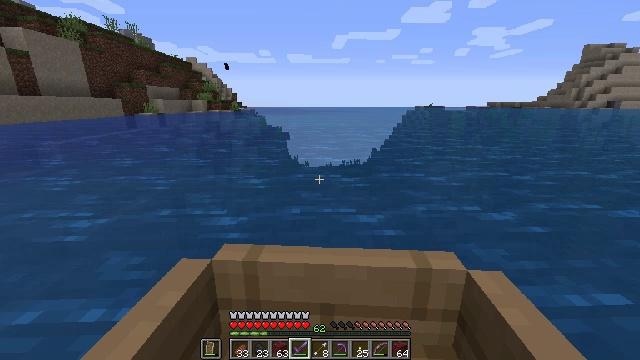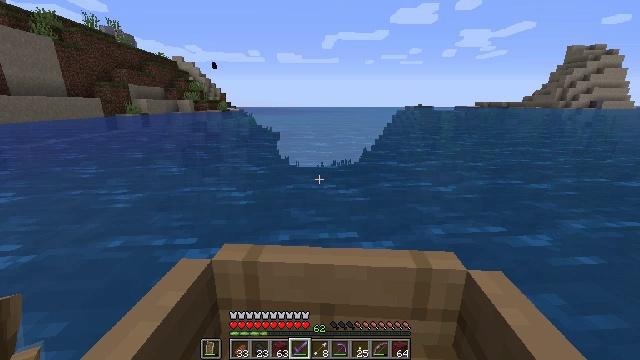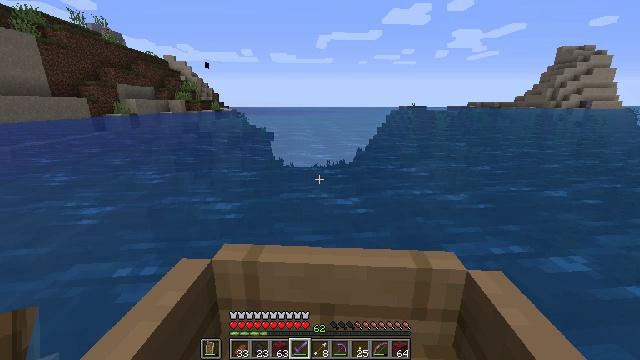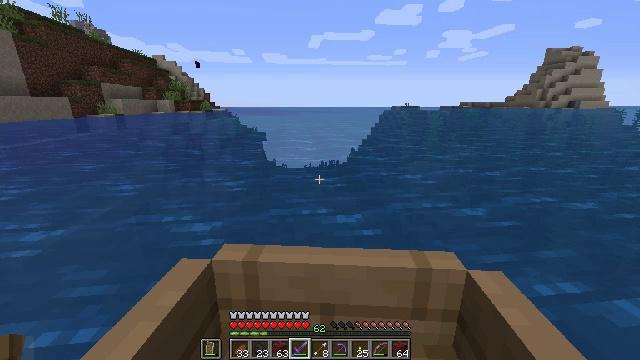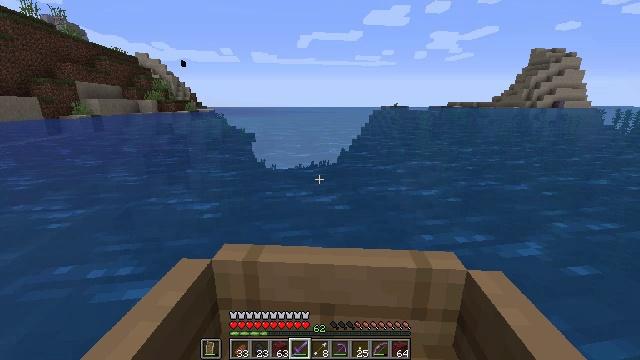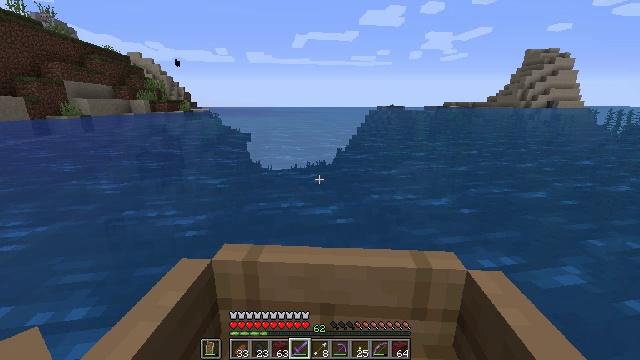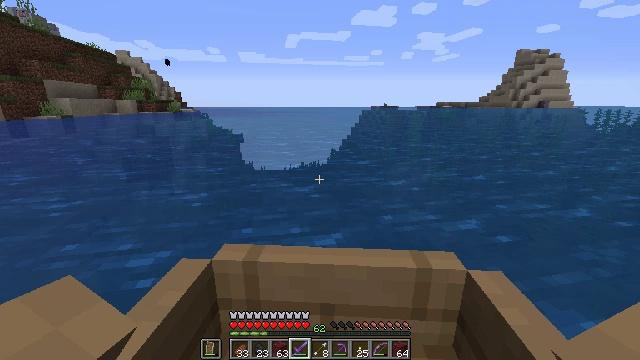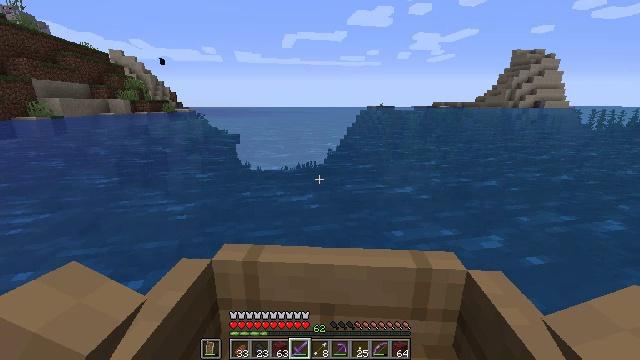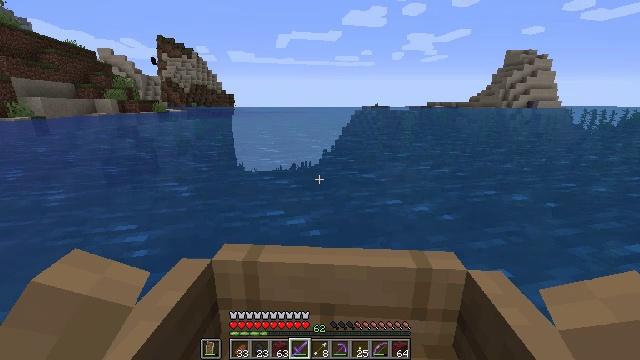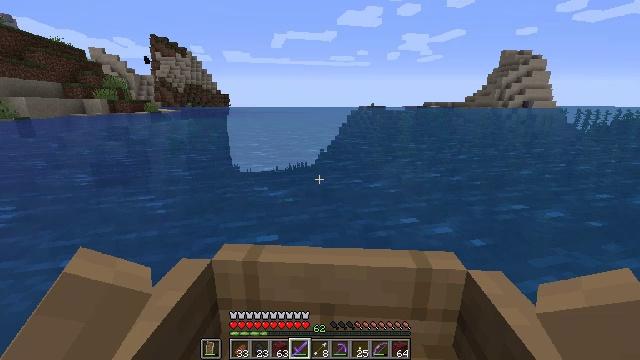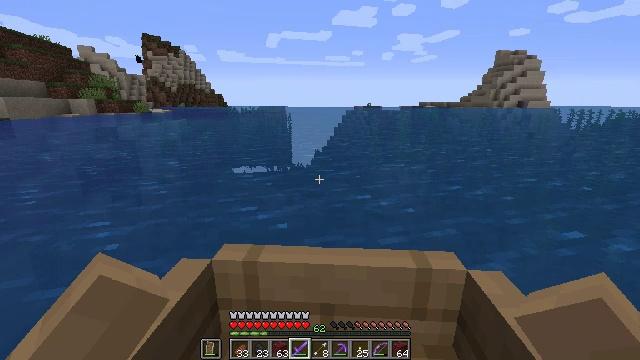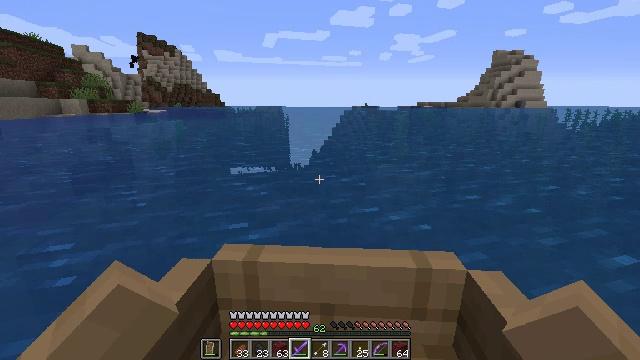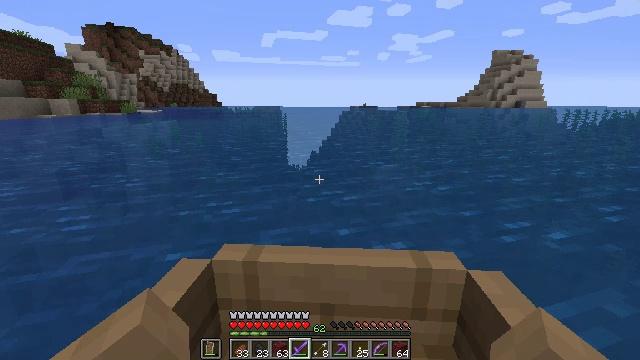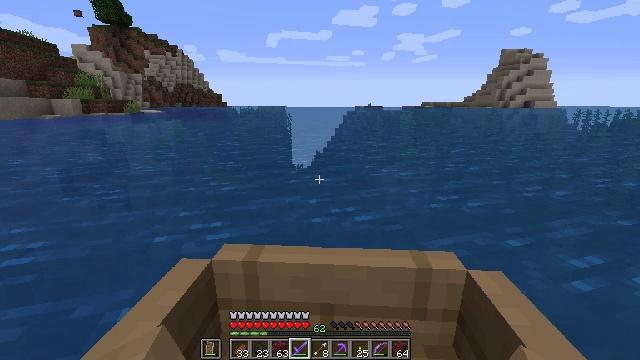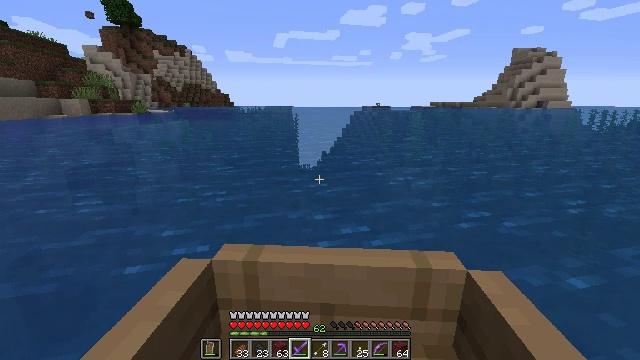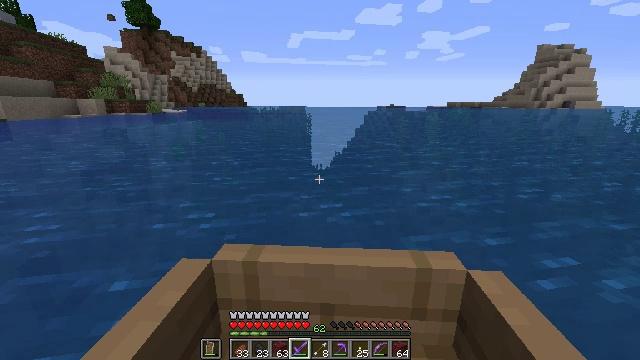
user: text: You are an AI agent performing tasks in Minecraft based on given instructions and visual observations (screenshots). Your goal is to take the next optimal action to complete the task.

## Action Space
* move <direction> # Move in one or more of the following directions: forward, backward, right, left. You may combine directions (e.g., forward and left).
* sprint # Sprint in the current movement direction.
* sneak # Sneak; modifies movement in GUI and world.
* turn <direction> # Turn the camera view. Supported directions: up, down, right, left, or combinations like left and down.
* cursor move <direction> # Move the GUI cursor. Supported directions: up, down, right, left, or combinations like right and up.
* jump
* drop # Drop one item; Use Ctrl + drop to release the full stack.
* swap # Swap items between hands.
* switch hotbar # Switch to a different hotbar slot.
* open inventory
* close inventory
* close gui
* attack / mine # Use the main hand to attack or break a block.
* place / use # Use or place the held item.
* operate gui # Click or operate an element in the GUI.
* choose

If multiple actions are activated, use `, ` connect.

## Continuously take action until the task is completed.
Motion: motion action
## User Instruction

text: Get an ender eye by combining ender pearl and blaze powder in the crafting table.
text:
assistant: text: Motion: move forward
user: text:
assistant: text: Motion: move forward
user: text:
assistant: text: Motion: move forward
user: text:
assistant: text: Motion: move forward
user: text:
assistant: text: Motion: move forward
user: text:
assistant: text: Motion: move forward
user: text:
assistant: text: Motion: move forward
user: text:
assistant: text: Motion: move forward
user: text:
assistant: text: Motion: move forward
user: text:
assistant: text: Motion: move forward
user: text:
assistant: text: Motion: move forward and move left
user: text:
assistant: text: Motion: move forward and move left
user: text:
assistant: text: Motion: move forward and move left
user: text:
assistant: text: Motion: move forward
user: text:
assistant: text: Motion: move forward
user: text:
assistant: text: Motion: move forward
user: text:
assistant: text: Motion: move forward
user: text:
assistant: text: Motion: move forward
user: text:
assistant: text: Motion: move forward
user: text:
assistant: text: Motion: move forward
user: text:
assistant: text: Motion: move forward
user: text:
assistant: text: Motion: move forward
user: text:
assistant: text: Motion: move forward
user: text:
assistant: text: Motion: move forward
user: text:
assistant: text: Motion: move forward
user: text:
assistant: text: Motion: move forward
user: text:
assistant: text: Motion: move forward
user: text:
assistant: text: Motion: move forward
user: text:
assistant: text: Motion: move forward
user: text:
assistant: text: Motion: move forward